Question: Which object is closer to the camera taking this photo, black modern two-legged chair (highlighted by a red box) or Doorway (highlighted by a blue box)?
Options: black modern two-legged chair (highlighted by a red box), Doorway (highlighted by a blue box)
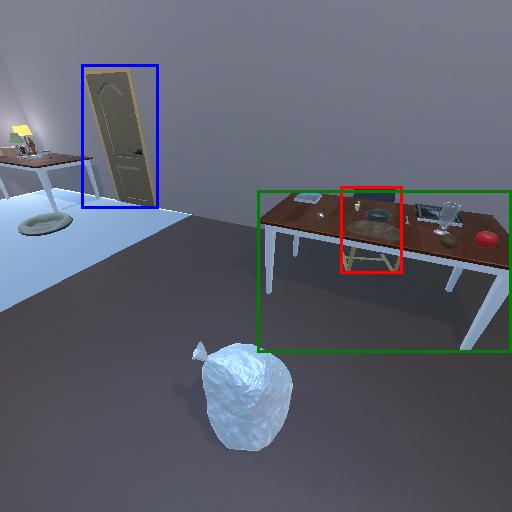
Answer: black modern two-legged chair (highlighted by a red box)